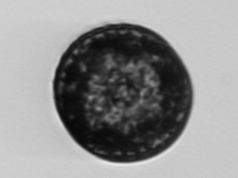
Label: Coscinodiscus